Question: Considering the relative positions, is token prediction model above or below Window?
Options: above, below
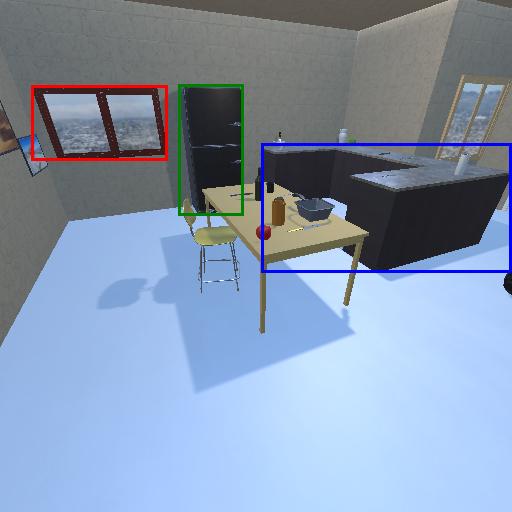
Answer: above